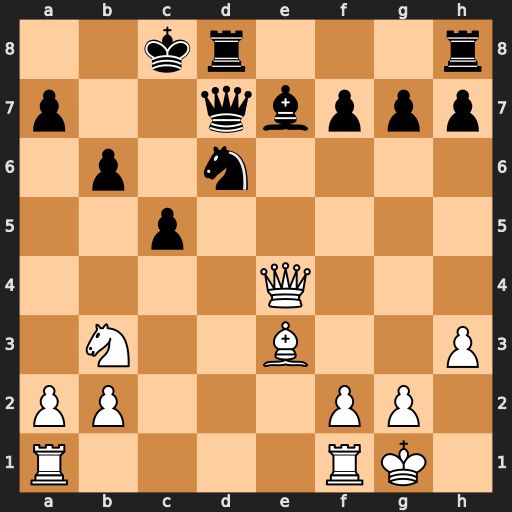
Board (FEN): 2kr3r/p2qbppp/1p1n4/2p5/4Q3/1N2B2P/PP3PP1/R4RK1
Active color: w
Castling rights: -
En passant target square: -
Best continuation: Qa8+ Kc7 Qxa7+